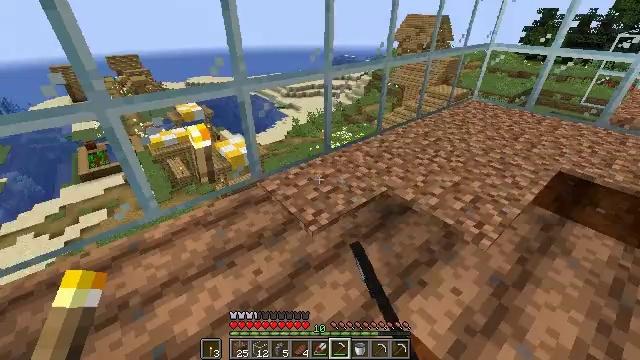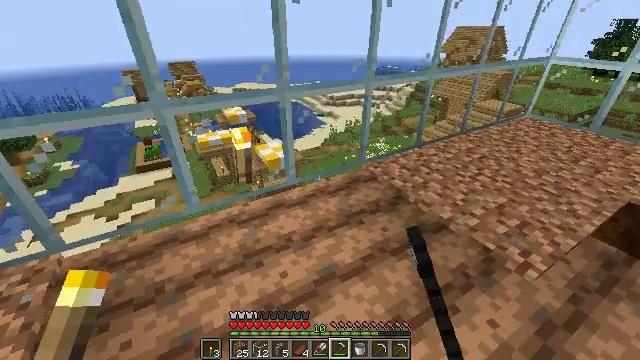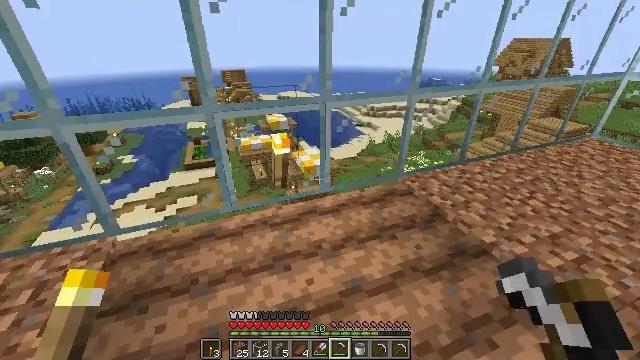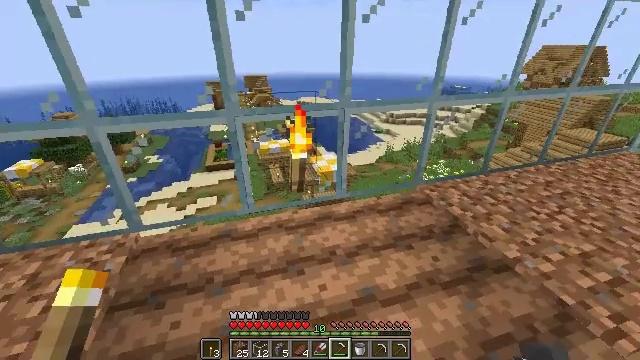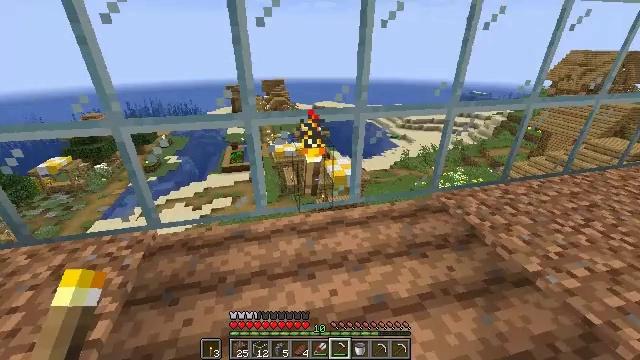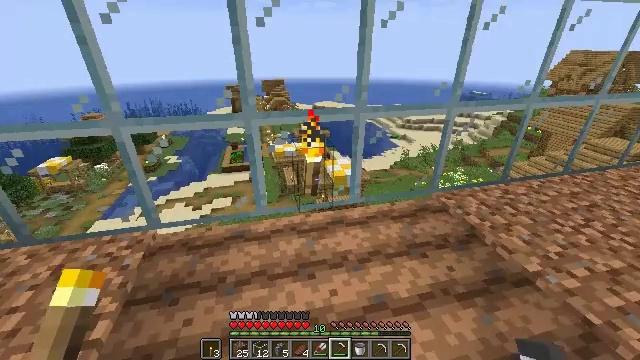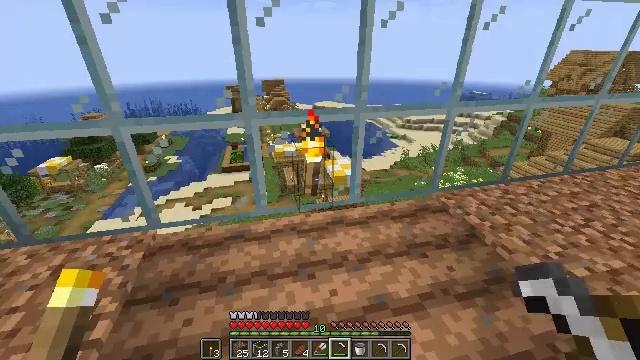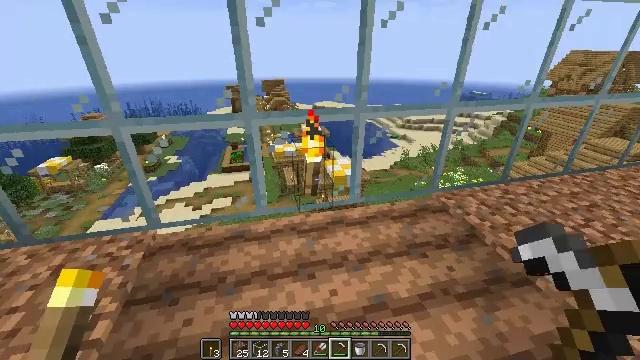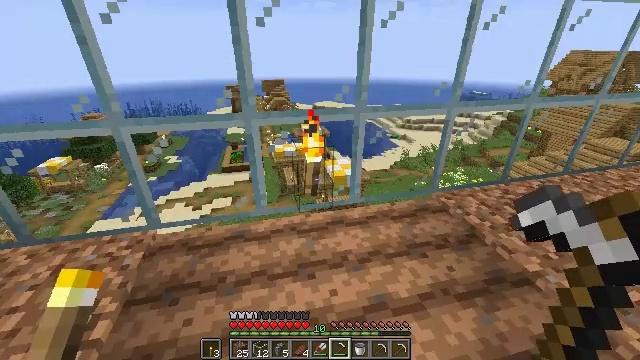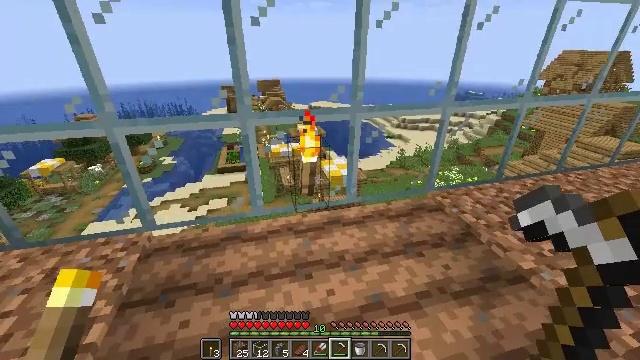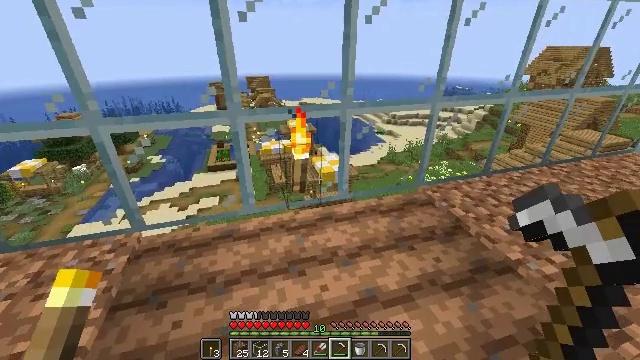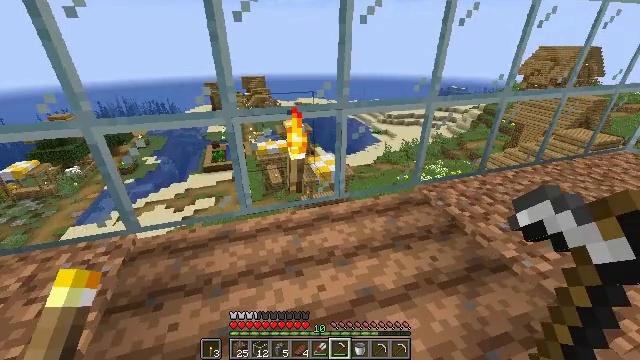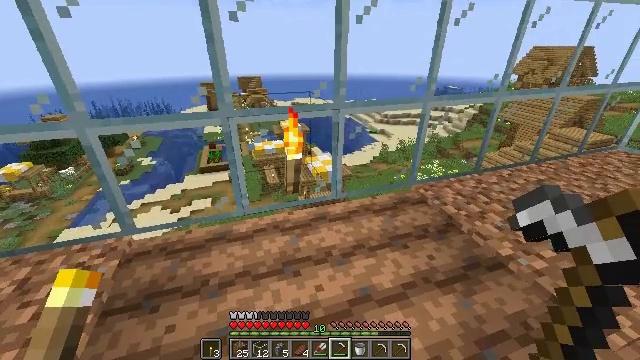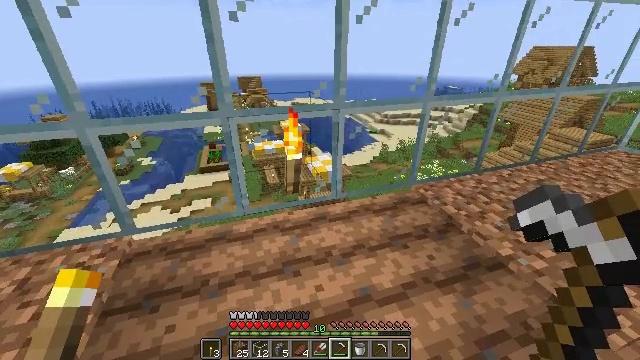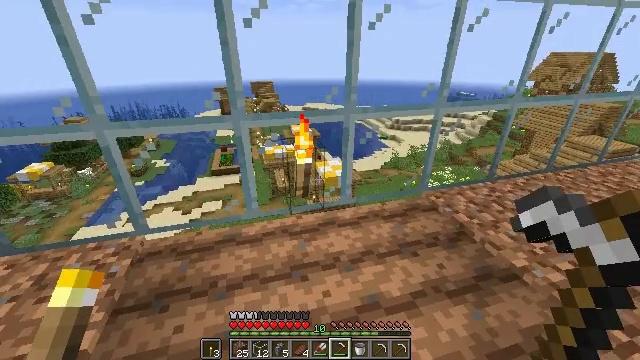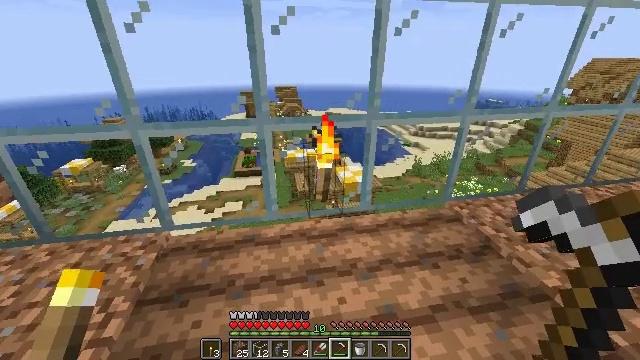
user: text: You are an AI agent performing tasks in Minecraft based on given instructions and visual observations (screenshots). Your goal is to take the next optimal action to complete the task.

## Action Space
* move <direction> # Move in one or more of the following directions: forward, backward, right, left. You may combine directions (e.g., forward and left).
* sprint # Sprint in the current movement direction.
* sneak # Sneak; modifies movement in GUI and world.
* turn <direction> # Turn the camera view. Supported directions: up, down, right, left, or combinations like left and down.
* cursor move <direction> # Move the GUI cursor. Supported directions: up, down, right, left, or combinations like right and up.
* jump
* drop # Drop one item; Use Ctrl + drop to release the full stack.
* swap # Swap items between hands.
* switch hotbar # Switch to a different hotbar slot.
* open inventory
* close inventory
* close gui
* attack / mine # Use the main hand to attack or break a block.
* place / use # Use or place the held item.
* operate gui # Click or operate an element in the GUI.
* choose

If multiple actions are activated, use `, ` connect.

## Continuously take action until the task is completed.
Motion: motion action
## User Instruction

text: Gather the wall torch from the wall.
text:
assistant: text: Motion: turn left and up
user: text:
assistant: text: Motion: turn left and up
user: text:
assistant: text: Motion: turn left and up
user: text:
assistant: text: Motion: turn left
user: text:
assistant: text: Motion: no_op
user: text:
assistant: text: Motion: no_op
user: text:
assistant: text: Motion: no_op
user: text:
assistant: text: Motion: no_op
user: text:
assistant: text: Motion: no_op
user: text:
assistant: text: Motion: turn right
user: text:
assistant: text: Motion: no_op
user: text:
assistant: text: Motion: no_op
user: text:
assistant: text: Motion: no_op
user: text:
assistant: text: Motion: turn left and up
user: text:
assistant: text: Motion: turn left and up
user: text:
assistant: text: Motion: no_op
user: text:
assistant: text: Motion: no_op
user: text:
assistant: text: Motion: no_op
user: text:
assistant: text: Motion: attack / mine
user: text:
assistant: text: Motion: attack / mine
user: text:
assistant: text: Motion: turn right
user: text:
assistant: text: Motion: move forward, turn right and down
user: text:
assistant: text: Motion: move forward, turn right and down
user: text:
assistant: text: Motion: no_op